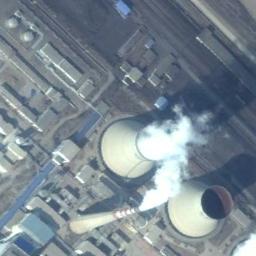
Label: thermal_power_station